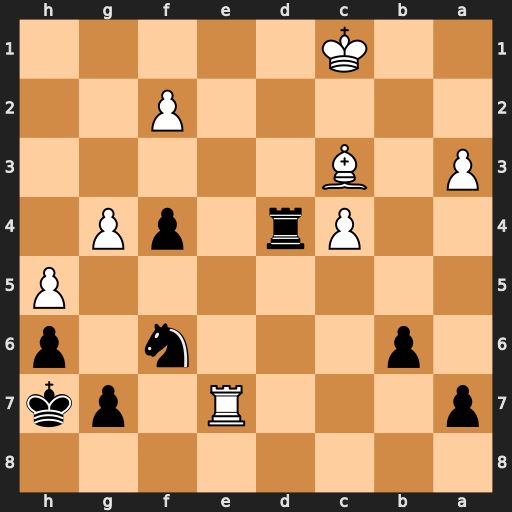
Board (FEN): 8/p3R1pk/1p3n1p/7P/2Pr1pP1/P1B5/5P2/2K5
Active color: b
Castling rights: -
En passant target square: -
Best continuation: Rxc4 Kb2 Rxc3 Kxc3 Nd5+ Kc4 Nxe7